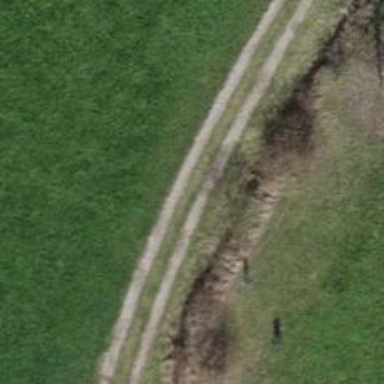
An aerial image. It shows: Compacted track with grade2 surface.